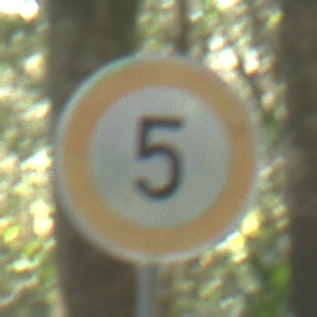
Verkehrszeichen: Geschwindigkeit5
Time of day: Midday
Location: Outdoor (Nature)
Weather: Clear
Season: NotSpecified
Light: Natural